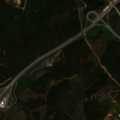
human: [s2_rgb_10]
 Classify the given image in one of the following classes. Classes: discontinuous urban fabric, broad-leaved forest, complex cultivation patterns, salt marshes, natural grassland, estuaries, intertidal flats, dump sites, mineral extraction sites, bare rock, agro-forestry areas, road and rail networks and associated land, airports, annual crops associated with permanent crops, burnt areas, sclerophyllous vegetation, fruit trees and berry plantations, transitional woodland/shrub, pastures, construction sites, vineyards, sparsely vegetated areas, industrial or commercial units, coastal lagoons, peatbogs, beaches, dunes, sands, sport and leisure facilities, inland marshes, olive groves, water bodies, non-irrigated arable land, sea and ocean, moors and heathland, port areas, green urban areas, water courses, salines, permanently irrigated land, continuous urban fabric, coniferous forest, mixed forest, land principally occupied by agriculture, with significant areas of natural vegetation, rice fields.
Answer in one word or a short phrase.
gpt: fruit trees and berry plantations, complex cultivation patterns, land principally occupied by agriculture, with significant areas of natural vegetation, sclerophyllous vegetation